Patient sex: M
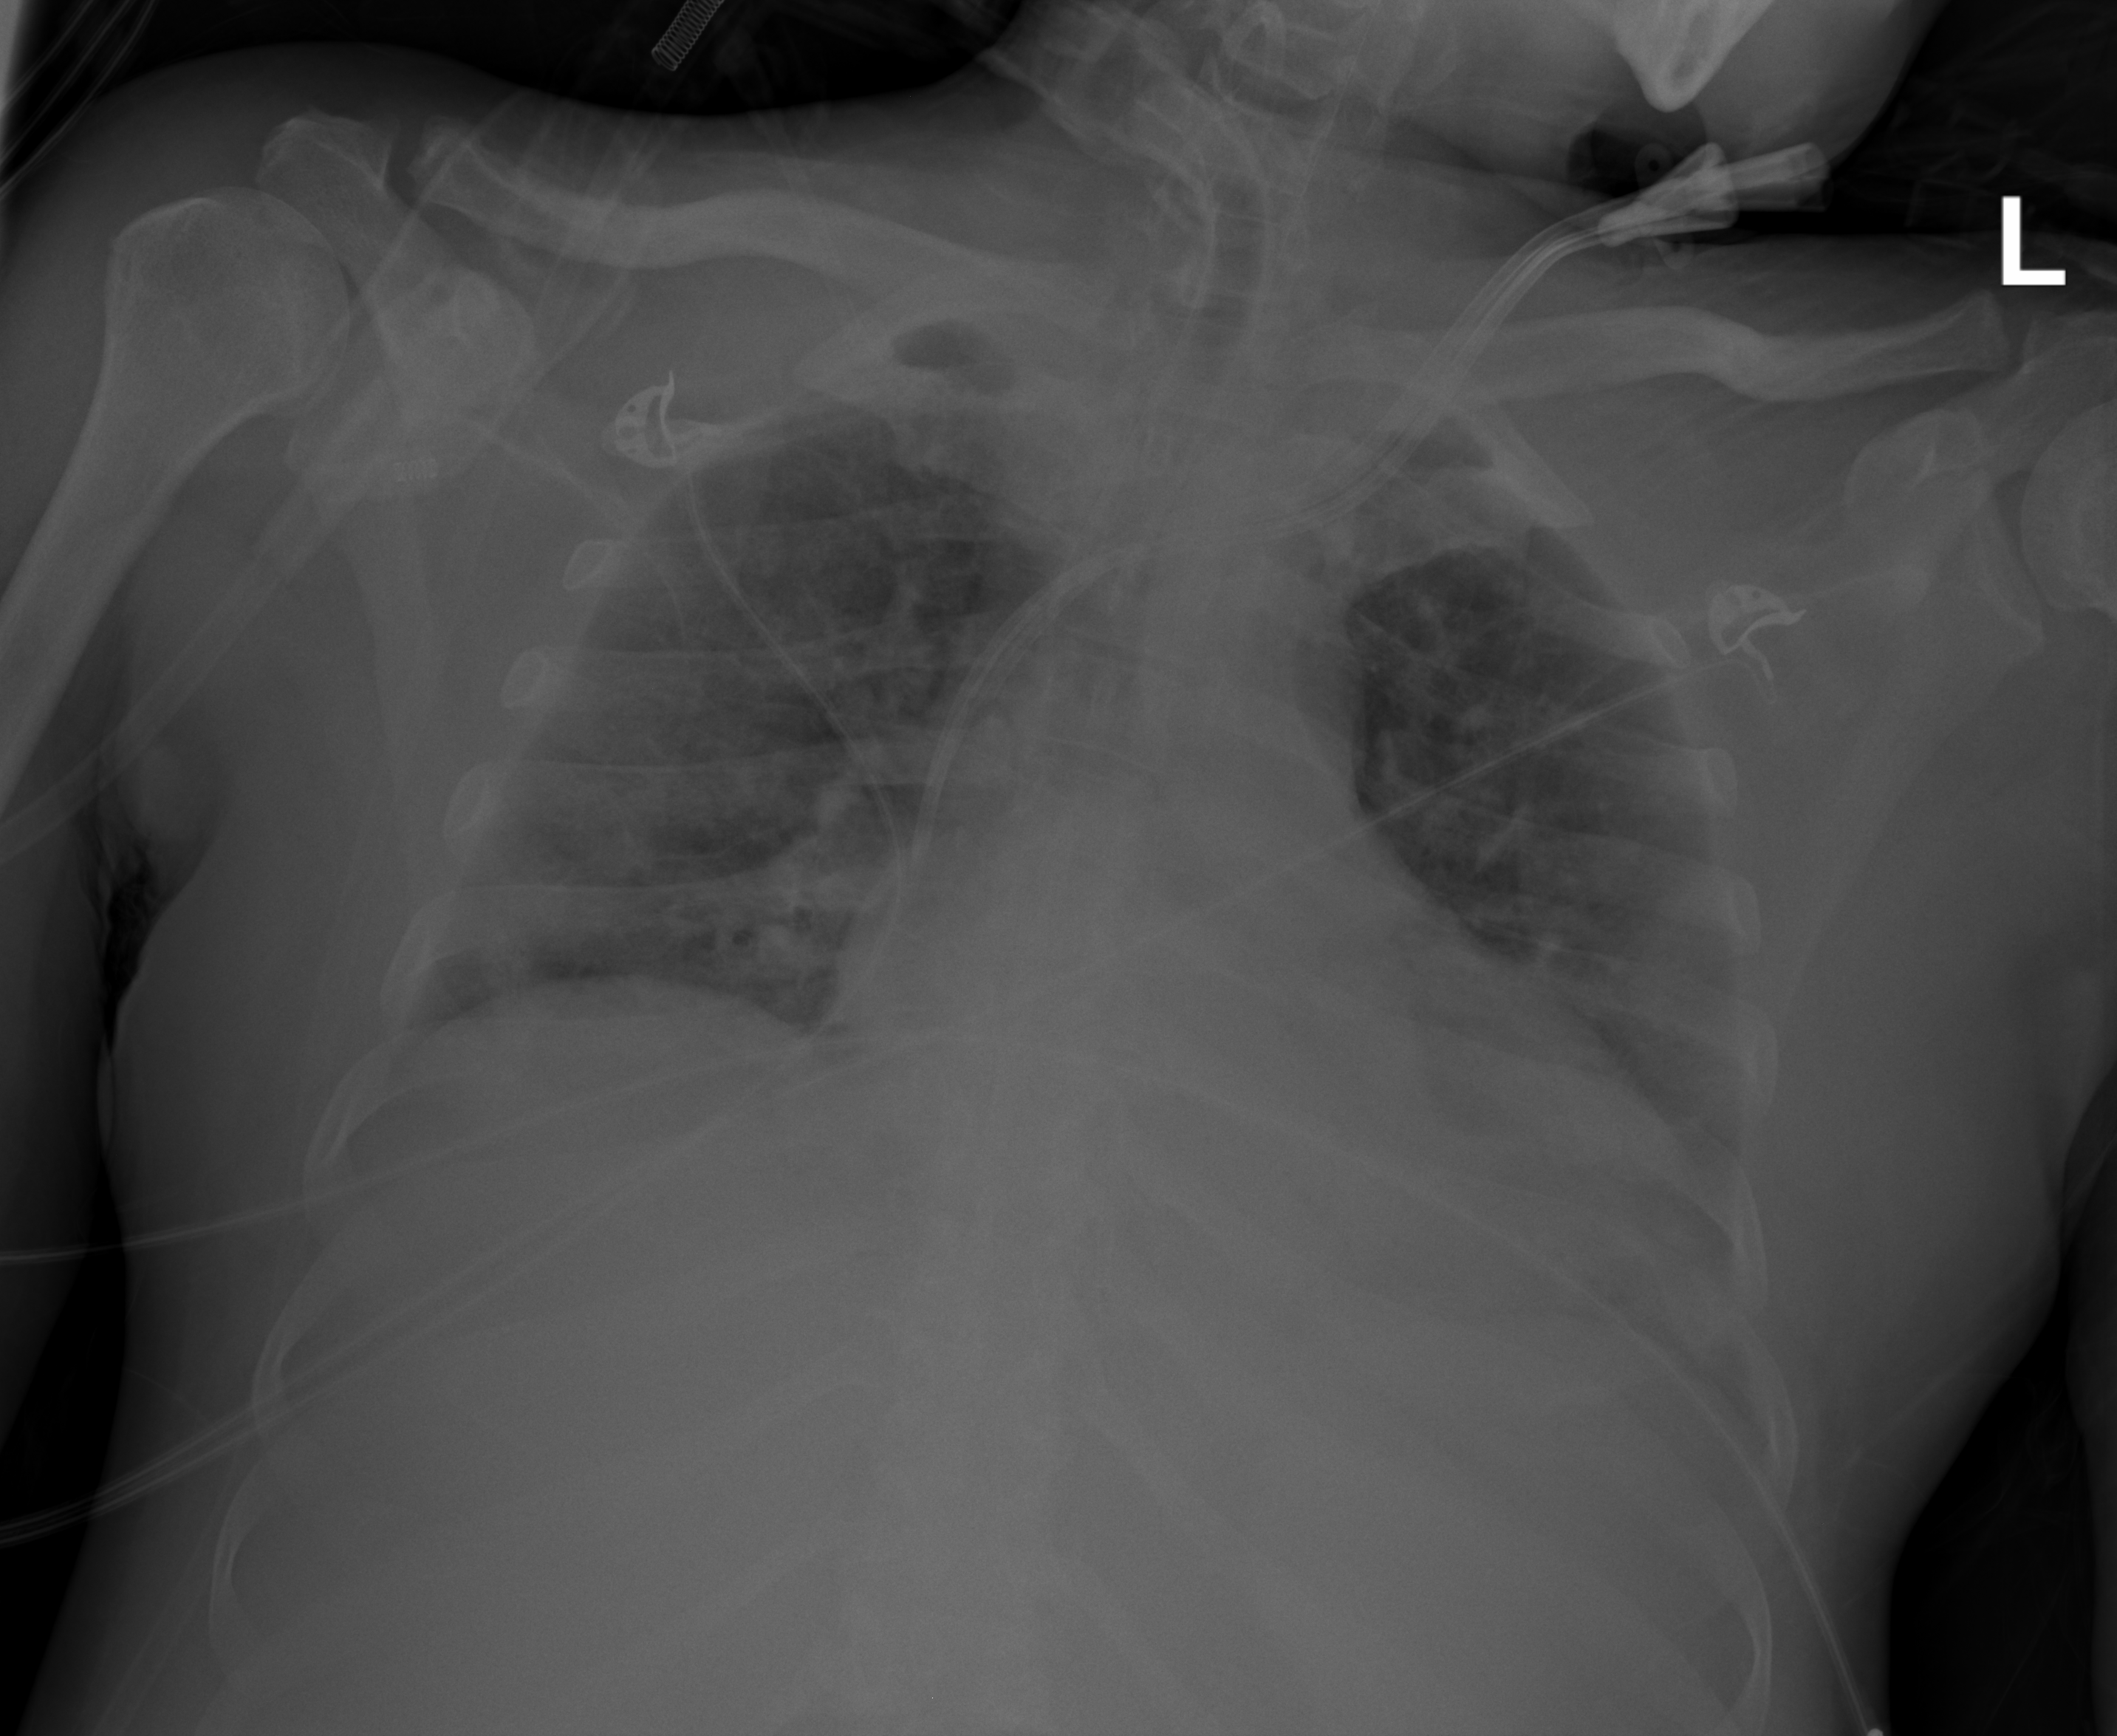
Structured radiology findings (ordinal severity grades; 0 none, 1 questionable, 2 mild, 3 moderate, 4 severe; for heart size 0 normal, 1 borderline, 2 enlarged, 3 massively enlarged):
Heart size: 2
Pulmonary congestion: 0
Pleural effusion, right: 0
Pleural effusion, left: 2
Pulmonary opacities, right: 2
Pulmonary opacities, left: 2
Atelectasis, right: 2
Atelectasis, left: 2